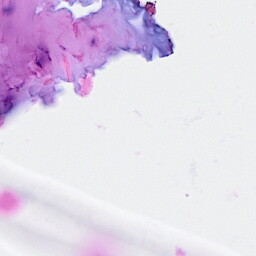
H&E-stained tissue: Breast